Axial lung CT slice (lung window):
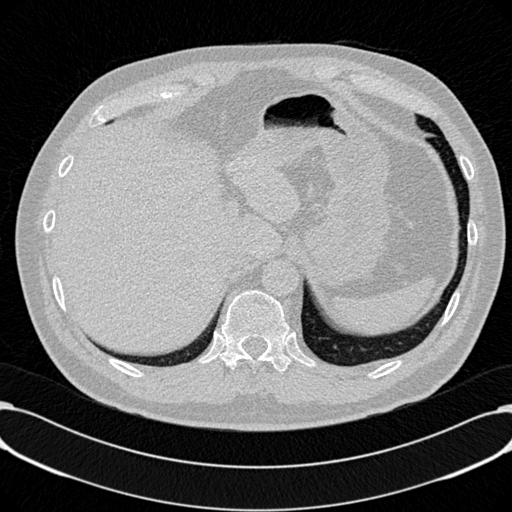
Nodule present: no